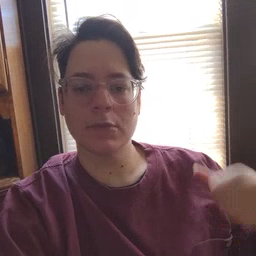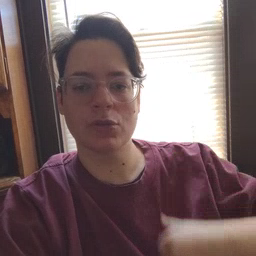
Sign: jacket